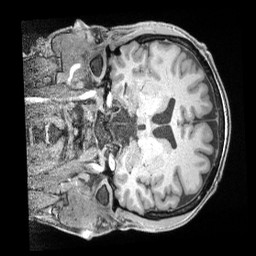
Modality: T1w
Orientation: coronal
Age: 39
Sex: male
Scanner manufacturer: siemens
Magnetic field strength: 3 T
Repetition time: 2 s
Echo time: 0.00211 s